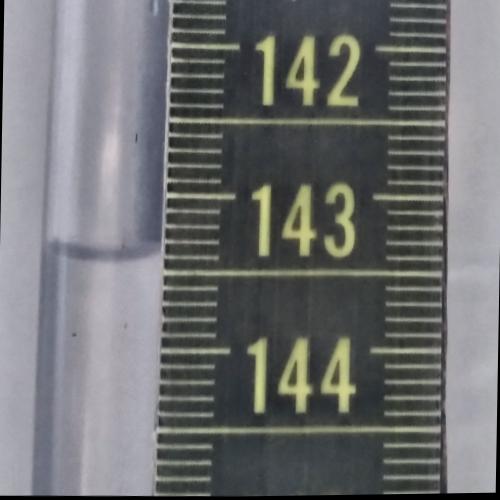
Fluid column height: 143.4 cm